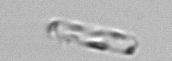
Label: Cerataulina_pelagica